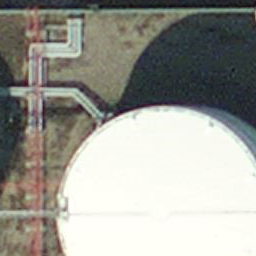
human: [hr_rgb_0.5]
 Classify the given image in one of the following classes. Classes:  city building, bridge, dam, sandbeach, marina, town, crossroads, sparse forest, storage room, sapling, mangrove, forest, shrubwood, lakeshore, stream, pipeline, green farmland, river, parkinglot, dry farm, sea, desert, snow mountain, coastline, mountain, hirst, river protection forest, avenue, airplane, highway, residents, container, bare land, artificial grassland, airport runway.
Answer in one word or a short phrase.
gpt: storage room